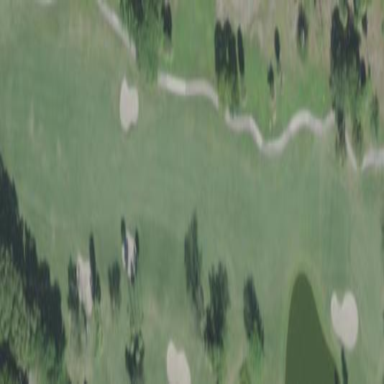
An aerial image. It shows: Golf fairway surrounded by grass.